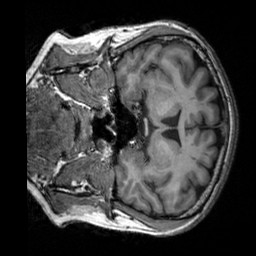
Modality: T1w
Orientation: coronal
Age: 56
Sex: male
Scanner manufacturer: siemens
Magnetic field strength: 3 T
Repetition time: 2.3 s
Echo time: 0.00303 s